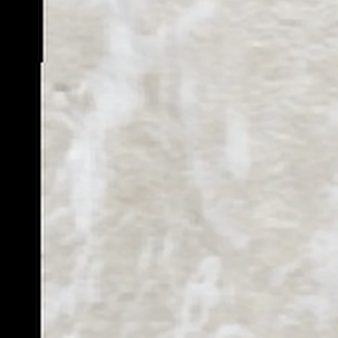
Label: other